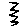
Label: zigzag